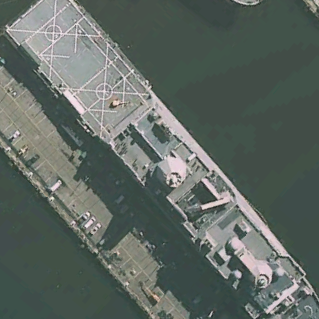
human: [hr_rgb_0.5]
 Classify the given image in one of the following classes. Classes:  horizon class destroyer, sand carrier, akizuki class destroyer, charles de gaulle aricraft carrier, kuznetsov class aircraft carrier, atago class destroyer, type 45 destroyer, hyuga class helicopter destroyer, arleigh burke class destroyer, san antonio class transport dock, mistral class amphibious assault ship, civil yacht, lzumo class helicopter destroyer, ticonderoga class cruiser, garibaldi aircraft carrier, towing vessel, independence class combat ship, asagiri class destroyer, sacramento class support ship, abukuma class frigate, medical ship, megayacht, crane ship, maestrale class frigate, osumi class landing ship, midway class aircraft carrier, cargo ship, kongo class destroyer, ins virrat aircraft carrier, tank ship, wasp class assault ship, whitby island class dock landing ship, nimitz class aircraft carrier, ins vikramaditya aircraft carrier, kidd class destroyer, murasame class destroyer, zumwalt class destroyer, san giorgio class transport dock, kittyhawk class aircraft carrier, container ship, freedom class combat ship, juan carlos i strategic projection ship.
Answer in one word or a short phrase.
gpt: San Antonio class transport dock